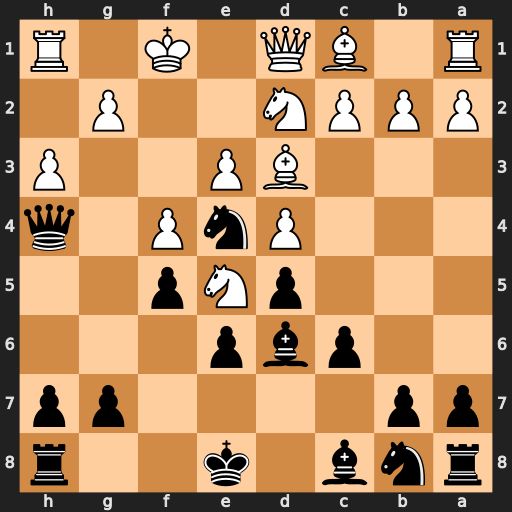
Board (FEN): rnb1k2r/pp4pp/2pbp3/3pNp2/3PnP1q/3BP2P/PPPN2P1/R1BQ1K1R
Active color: b
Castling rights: kq
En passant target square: -
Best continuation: Qf2#